Interaction volume radius: 5 \u00c5
Interaction volume height: 30 \u00c5
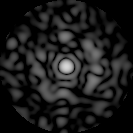
Disorder parameter: 0.7861